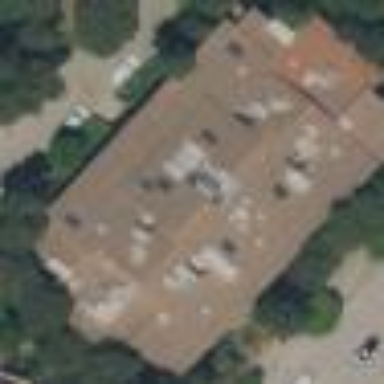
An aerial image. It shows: Residential townhouse building.